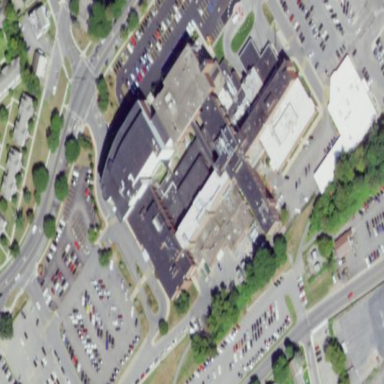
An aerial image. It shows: Healthcare facility identified as hospital.